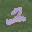
Label: 2